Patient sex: M
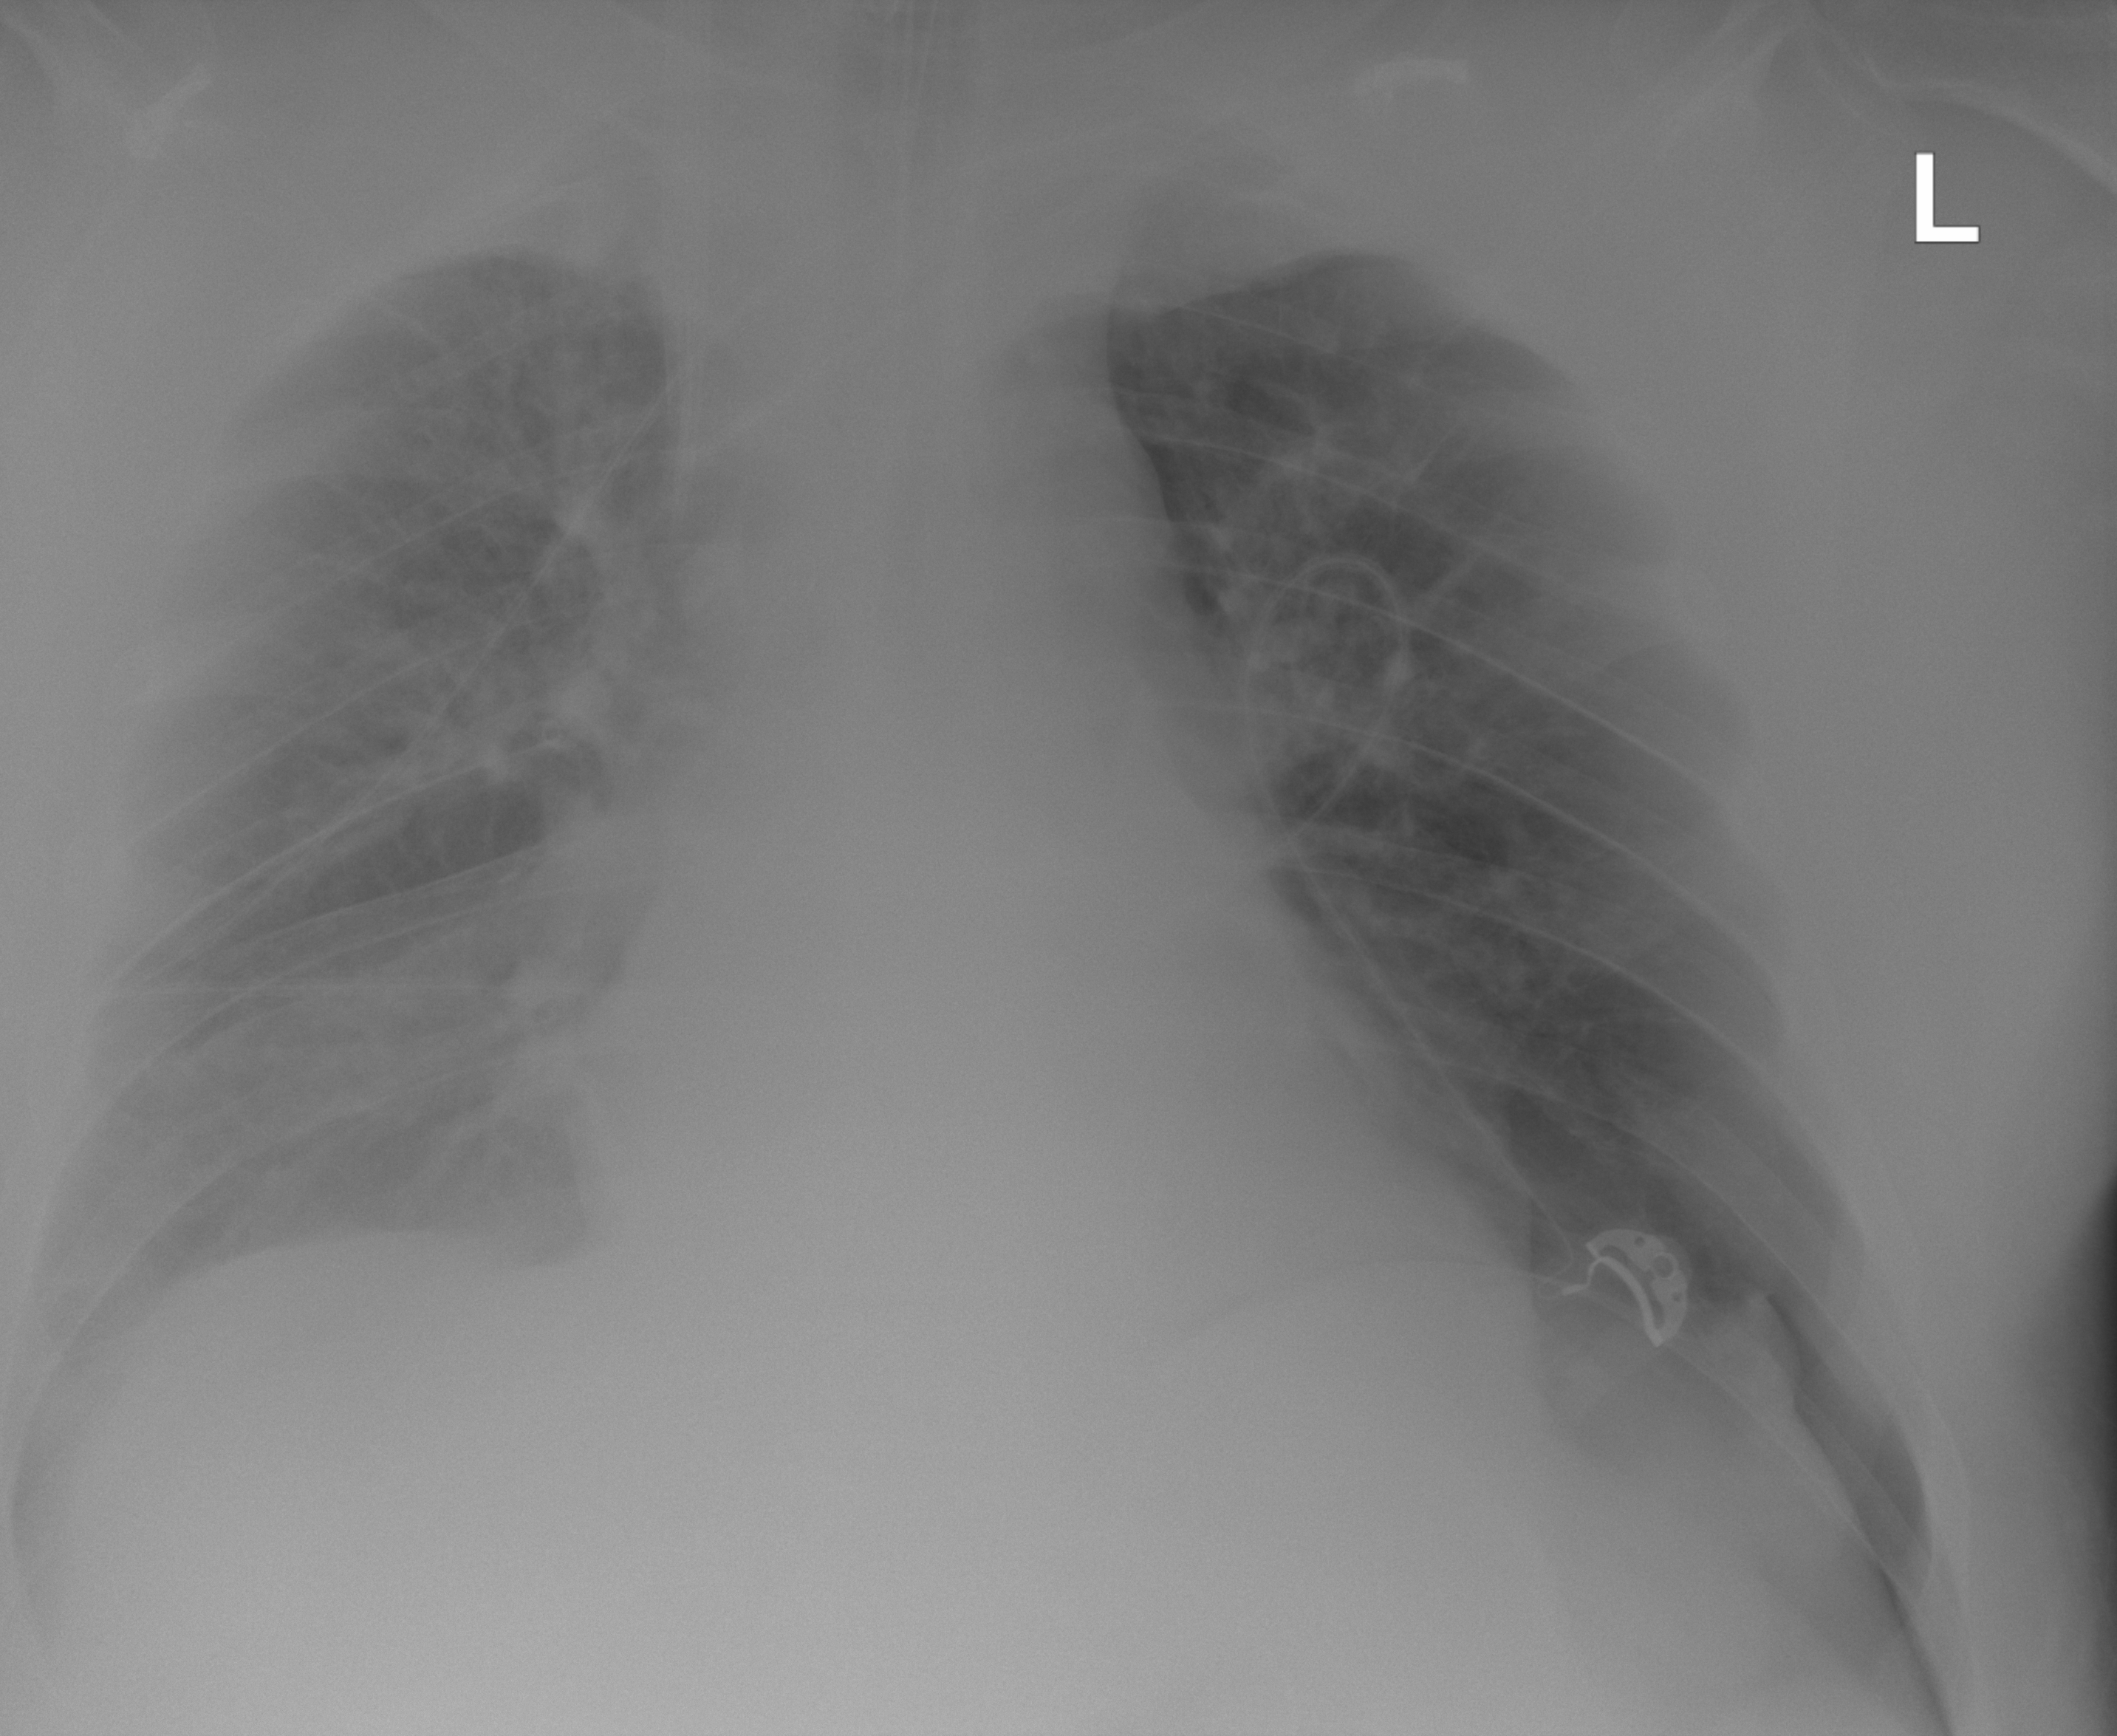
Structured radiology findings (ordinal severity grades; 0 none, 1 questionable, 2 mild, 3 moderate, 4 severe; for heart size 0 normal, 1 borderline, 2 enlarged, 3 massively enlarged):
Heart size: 0
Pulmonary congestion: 2
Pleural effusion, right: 2
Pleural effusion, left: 0
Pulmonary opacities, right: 0
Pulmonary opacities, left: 0
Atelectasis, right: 0
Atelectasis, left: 0